Question: I can't figure out the problem in the following short script which should compare a single CPU computation with a parallelization concerning computation time.

Link to full image: <URL>
The code is:
'''
n = 700;
ranksSingle = zeros(1,n);
tic
for ind = 1:n
ranksSingle(ind) = rank(magic(ind));
end
toc
matlabpool local 4
tic
ranks = zeros(1,n);
parfor (ind = 1:n)
ranks(ind) = rank(magic(ind));
end
toc
isequal(ranksSingle, ranks)
matlabpool close
'''
I also tried it with 'matlabpool 2'. As you can clearly see from the process window, all cores are busy to 100% when running the parallel computation (marked red).
When running the single-cpu computation (marked blue), strangly the 4 cores are also more busy than before. I would have expected only ONE core to go up. I searched the internet to see, if perhaps the 'magic()' or 'rank' function are built-in parallelized, but as you can read from here: <URL> it's not the case. So it's okay that those 4 cores are not fully busy, but still I'm wondering why ALL cores go up.
Secondly, I really wonder the computation time of the parallelized version. I know there's some sort of overhead by distributing the jobs to the single cores, but this shouldn't be so high that there's no benefit at all in the end :(
Perhaps anybody can tell me something about it :( I'm really stuck at this since I want to speed up some of my for-loops. Second question is, if there's any command to always set the worker size to the number of physical cores I have in my computer? (and also using Hyper Threading if that's an additional benefit?)
Thanks a lot!
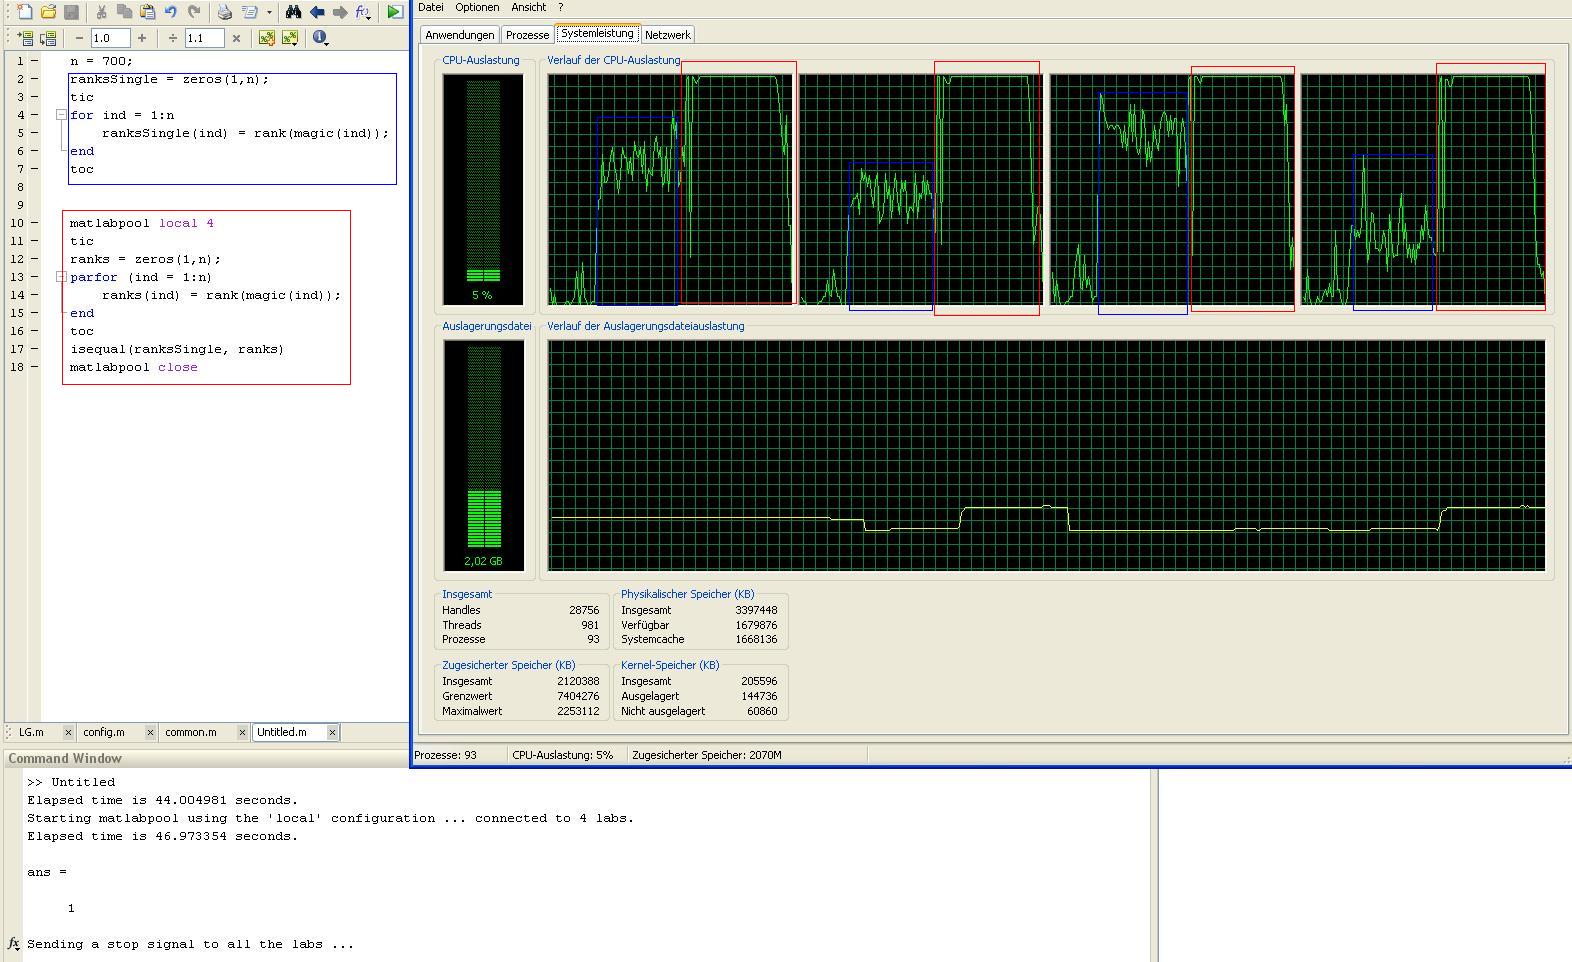
Answer: When you want to run a parallel job, you should remember that it's bad to have too many fast iterations, and that it's bad to have too few slow iterations. If you do a million iterations that each take a few miliseconds, the overhead from parallelization will destroy any possible gain. If you do nine iterations that take an hour each, and you run it on eight processors in parallel, seven processors will be idling for an hour waiting for iteration #9 to finish.
Thus, your example is pretty bad for testing the impact of parallelization, because both 'magic' and 'rank' are way too fast.
'''
function testParfor2
tic
for i=1:4
pause(1); %# wait for 1 second
end
toc
matlabpool open 4
tic
parfor i=1:4
pause(1); %# wait for 1 second
end
toc
Elapsed time is 4.050287 seconds.
Elapsed time is 1.534534 seconds.
'''
Note that I was running a second parallel job at the same time, but roughly, the result should be reproducible: There is a bit of overhead (note that I didn't count the time used by 'matlabpool'!), but the speed-up is there. You should be seeing the same amount of overhead if you increase the pause length. Also, you should be testing with your actual loops (try to parallelize the outermost loop, btw).
To your second question:
'''
matlabpool open
'''
Will create as many workers as there are physical cores. Hyperthreading will help you ensure that the computer remains responsive when the parallel job is running.
Finally, while 'magic' and 'rank' may not be fully multithreaded by themselves, they may make calls to multithreaded routines.